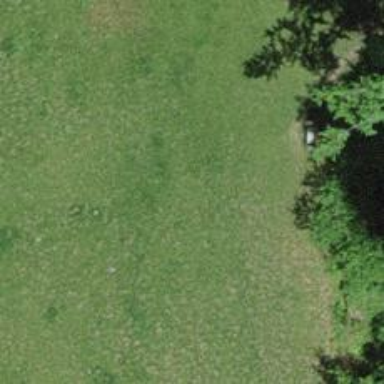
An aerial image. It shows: Path covered with grass.